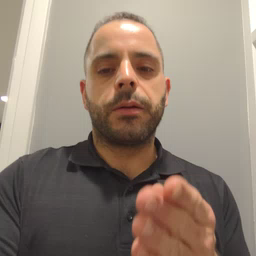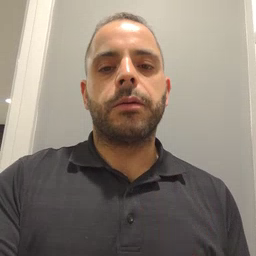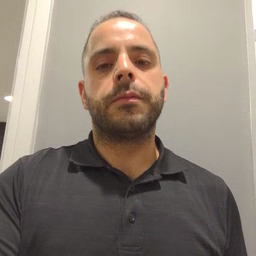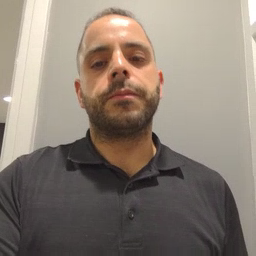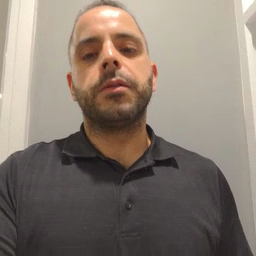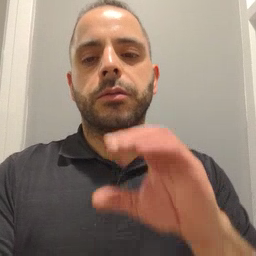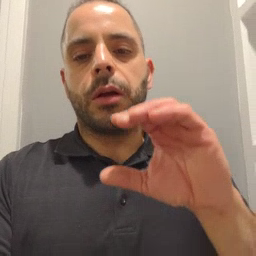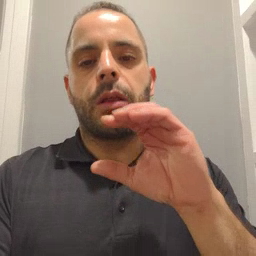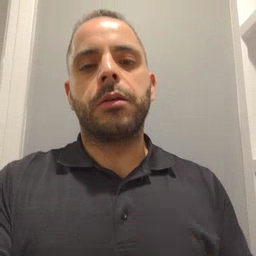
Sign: chocolate